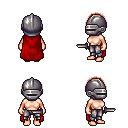
a pixel art fantasy rpg character, female body template, human, light skin, red cape, metal pants, red parted hairstyle, metal helm, dagger, four views (front, back, left, right), 2x2 character sprite sheet, small pixel art, hard edges, no anti-aliasing